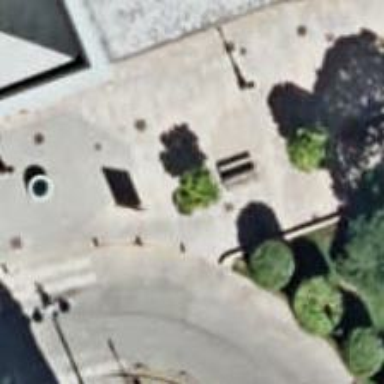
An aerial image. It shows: Brown bench.